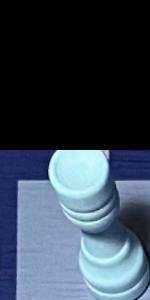
Label: Rook_White